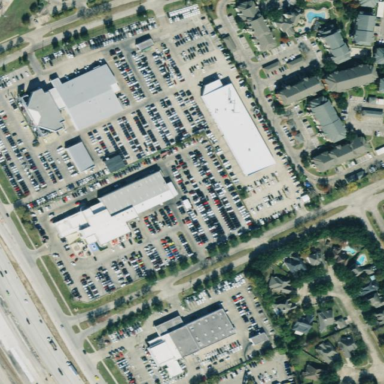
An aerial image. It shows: Commercial area with car shop.